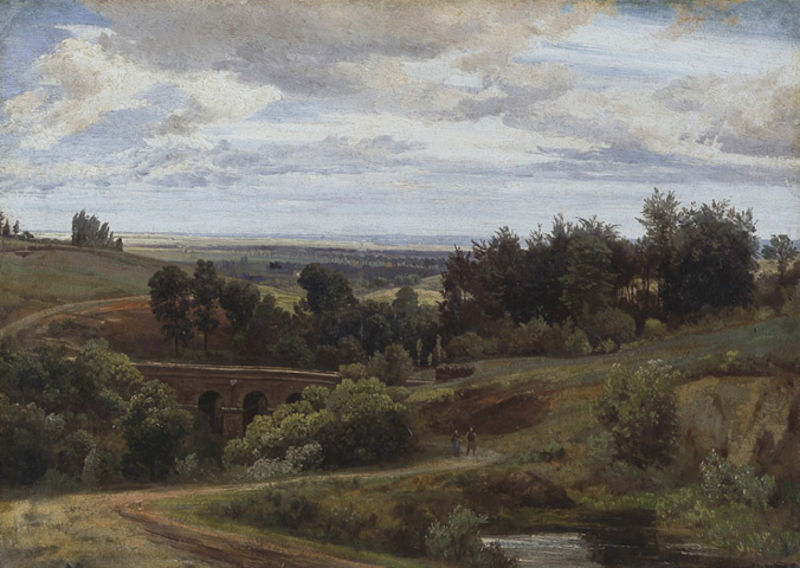
Titel: Das Melbtal bei Bonn
Künstler: Johann Wilhelm Schirmer
Standort: Karlsruhe
Institution: Staatliche Kunsthalle Karlsruhe
Schlagwörter: baum, berg, blau, blätter, dunkel, felsen, gemälde, himmel, laub, mann, schatten, wasser, weiß, wolken, aquarell, bäume, fluss, gelb, grün, landschaft, menschen, ocker, sand, see, teich, ufer, braun, frau, grau, hell, hintergrund, licht, männer, pfeiler, schwarz, strasse, ölbild, ausblick, blick, gras, weg, wiese, wolke, leute, malerei, barock, mensch, stein, weit, bild, holland, niederlande, öl, bach, ebene, erde, feld, felder, ferne, horizont, hügel, natur, pappeln, spiegelung, strauch, weite, wind, brücke, busch, büsche, flach, gebüsch, gehen, gewässer, pfad, sonne, sträucher, wiesen, land, realismus, paar, personen, pflanzen, renaissance, schön, tal, wald, anhöhe, bauern, weiher, aussicht, sommer, ente, ansicht, biegung, bogen, italien, naturalismus, zwei, fischer, abhang, feldweg, warm, berge, fels, hang, mauer, eben, hecke, lila, luftperspektive, tag, violett, landstraße, nautr, schlucht, herbst, winter, hügellandschaft, idylle, spazieren, figuren, rundbogen, bogenbrücke, romantik, tannen, ölgemälde, staffage, zwei männer, zwei personen, deutsch, still, grass, reflexion, panorama, bögen, steinbrücke, spaziergang, wandern, bedeckt, windig, wälder, acryl, wolkig, gewunden, staub, fichte, flur, sonnig, arkaden, spazierengehen, kurve, baumgruppe, dunke, hel, hügelig, tümpel, wanderer, rundbögen, eisenbahn, fichten, wäldchen, sieben, nadelwald, poussin, fernsicht, herz, aquädukt, viadukt, spaziergänger, heroische landschaft, auszug, reisende, ladschaft, bergsee, gestrüp, römisch, geschlungen, aquadukt, toskana, europa, friedlich, aquedukt, hecken, italienisch, steinbruch, wegbiegung, steilufer, flüsschen, claude lorrain, überqueren, olivenhain, werg, alte meister, italienische landschaft, wolkenm, aqueduct, ebüsch, flussaue, 2, romantische landschaft, auquädukt, ferngesicht, landschaftsschema, toskana#, büchsce, sanfte hügel, büssche, landschaft realismus brücke, büschewiese, wälfchen